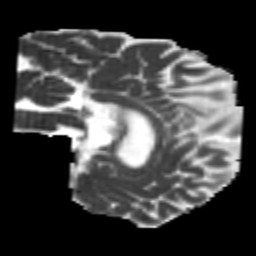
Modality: MD
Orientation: sagittal
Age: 20
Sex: male
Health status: healthy
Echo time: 0.074 s